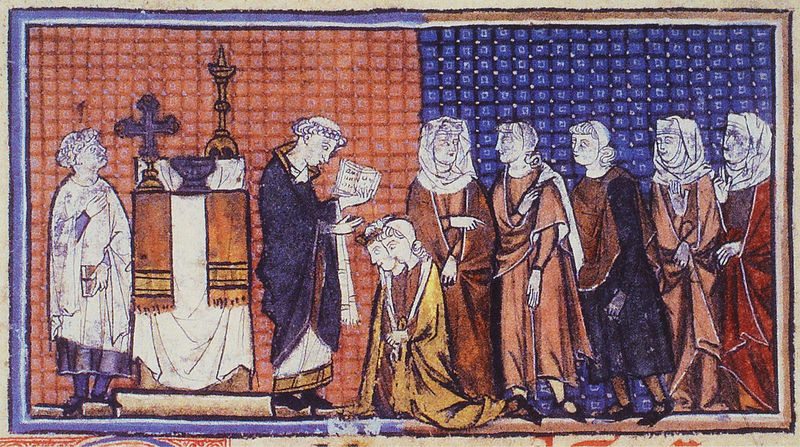
Titel: Elisabeth-Handschrift vom Hof König Alfons´ X. von Kastilien
Institution: Paris, Bibliothèque Nationale
Schlagwörter: blau, weiß, frauen, gelb, menschen, männer, szene, rot, tuch, bibel, schale, stehen, kirche, gold, kelch, mantel, paar, blatt, gäste, braut, umriss, becher, buch, kreuz, illustration, knien, altar, kerzenständer, brautpaar, ehepaar, ehe, kniend, mittelalter, messdiener, messe, priester, romanik, segen, hochzeit, abendmahl, gläubige, insignien, irche, bräutigam, heirat, trauung, vermählung, buchmalerei, eucharistie, altartuch, illumination, sakrament, t, buchseie, messbacher